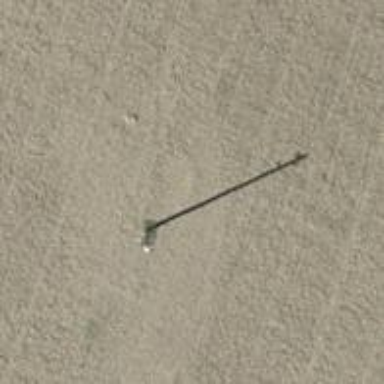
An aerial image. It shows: Power pole.